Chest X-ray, PA view. Patient: 53 years old, sex M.
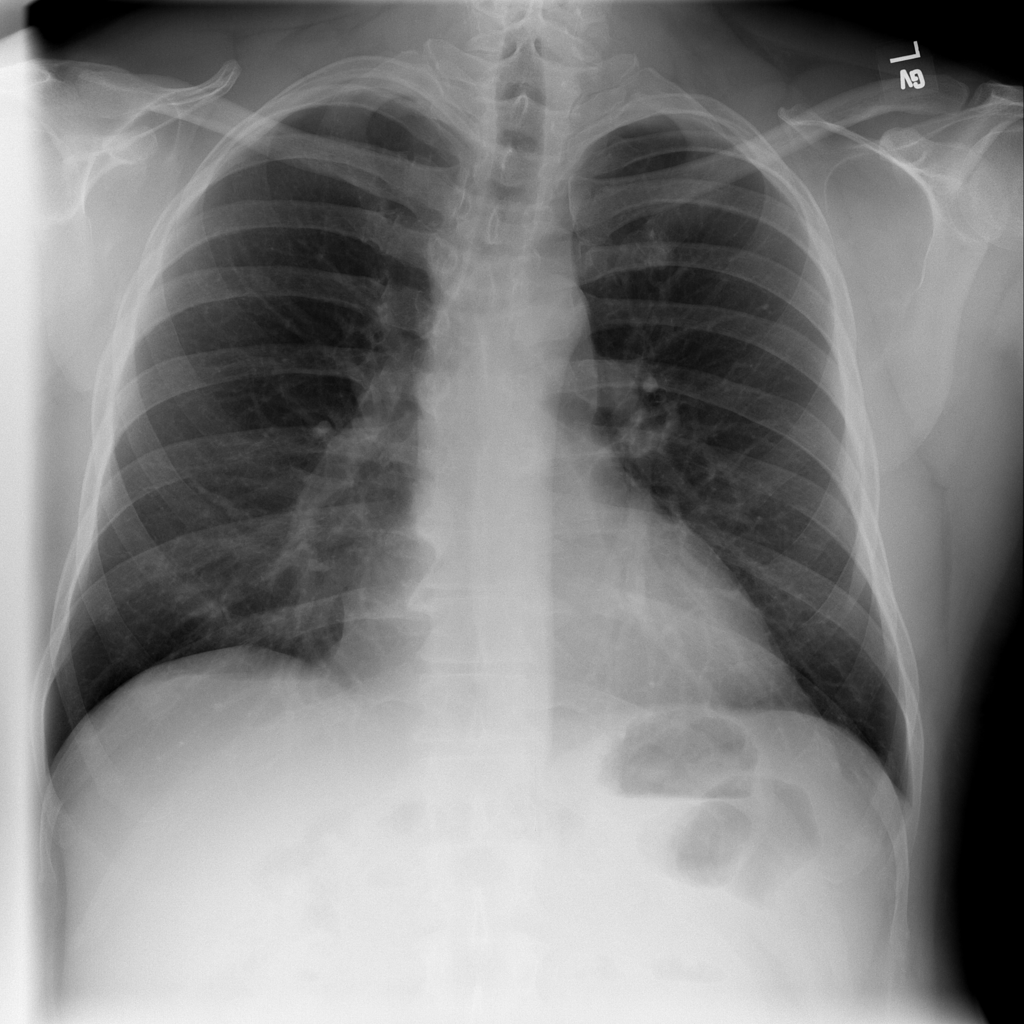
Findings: No Finding